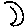
Label: moon